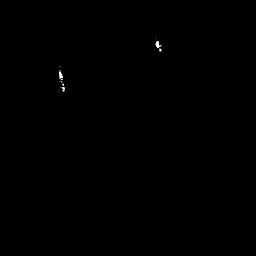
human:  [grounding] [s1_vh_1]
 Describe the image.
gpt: In the satellite image, there is  <ref>1 small ship </ref> <box>[[22, 26, 25, 34, 0]]</box> located at left,  <ref>1 small ship </ref> <box>[[58, 14, 64, 20, 0]]</box> located at top.